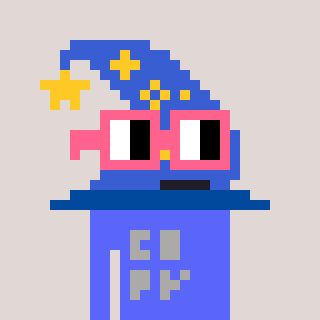
a pixel art character with square pink glasses, a wizard hat-shaped head and a purple-colored body on a warm background